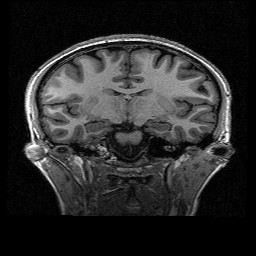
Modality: T1w
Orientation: sagittal